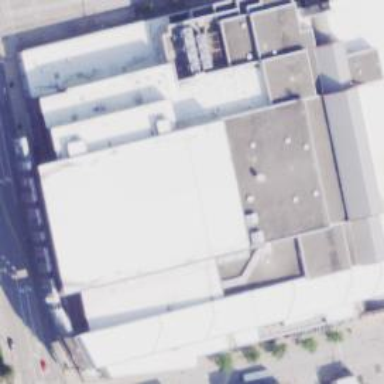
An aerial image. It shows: Part of building is shown in the image.